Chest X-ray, PA view. Patient: 13 years old, sex M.
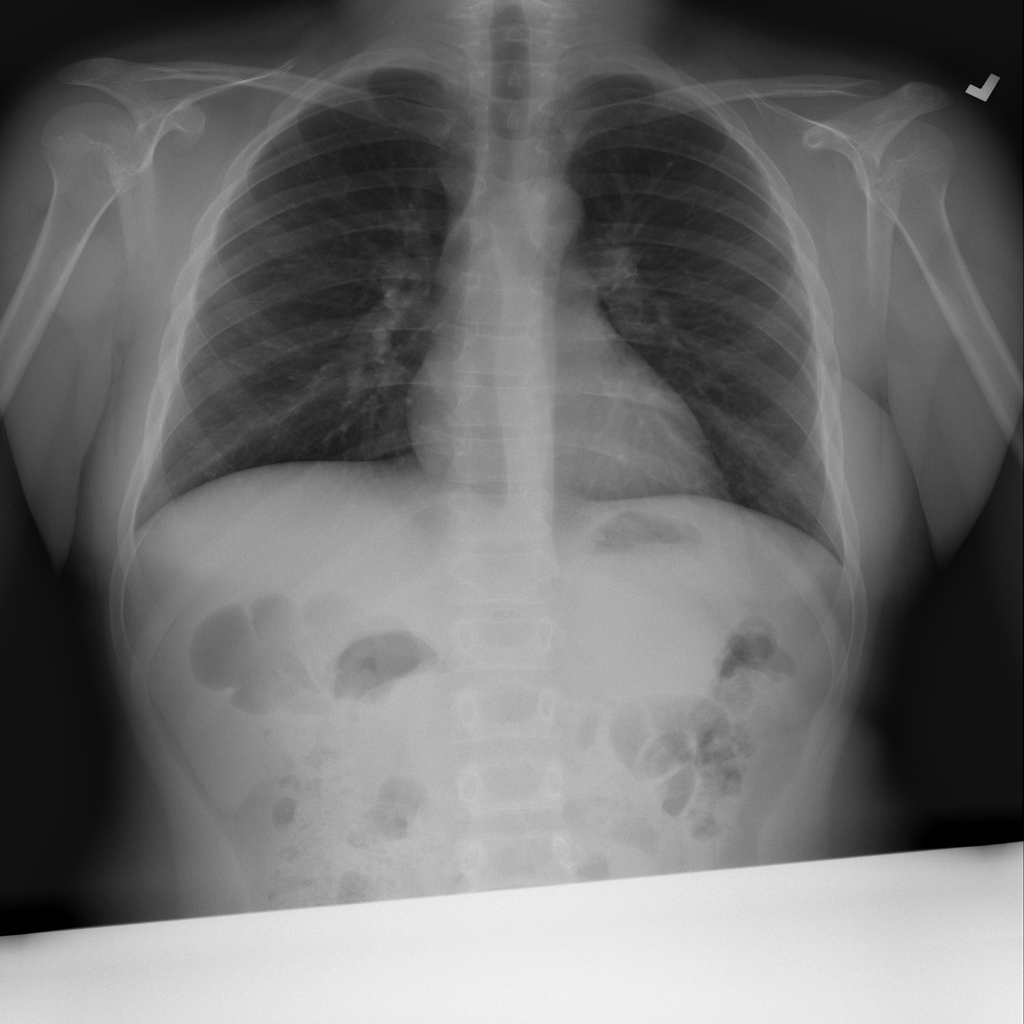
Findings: No Finding